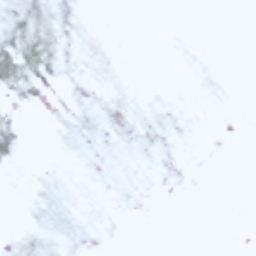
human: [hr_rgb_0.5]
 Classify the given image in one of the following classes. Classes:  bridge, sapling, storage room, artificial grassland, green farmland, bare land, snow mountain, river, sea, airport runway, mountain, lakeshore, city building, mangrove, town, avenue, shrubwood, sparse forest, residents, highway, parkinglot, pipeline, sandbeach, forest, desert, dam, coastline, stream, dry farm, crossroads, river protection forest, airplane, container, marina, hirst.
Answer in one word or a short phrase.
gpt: snow mountain